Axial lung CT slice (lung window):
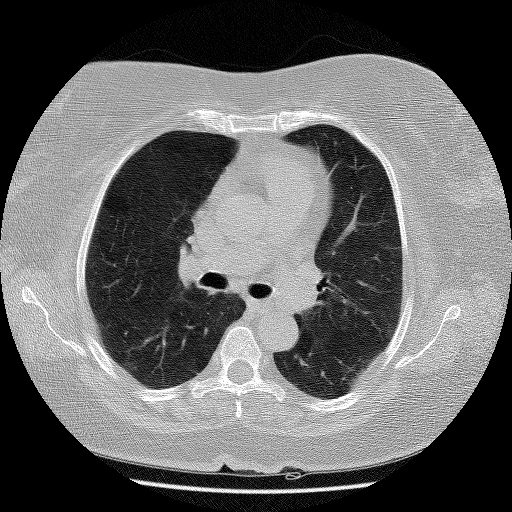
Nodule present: no